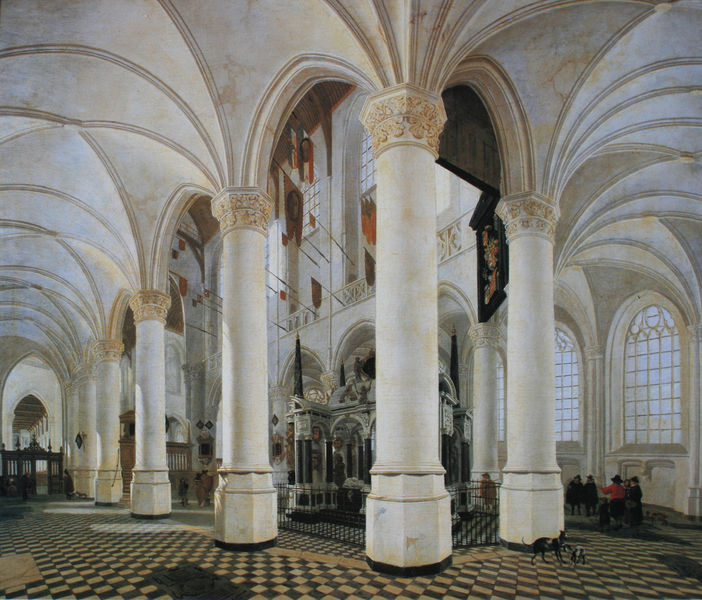
Titel: Die Nieuwe Kerk in Delft mit dem Grab von Prinz Wilhelm von Oranien
Künstler: Gerard Houckgeest
Standort: Den Haag
Institution: Mauritshuis
Schlagwörter: menschen, fenster, marmor, pfeiler, säule, säulen, hunde, rot, schachbrettmuster, architektur, holland, innenraum, gitter, kirche, boden, fahnen, innenansicht, foto, fotografie, gewölbe, fliesen, altar, kapitell, photo, kreuzgewölbe, untersicht, absperrung, hnd, bodenfliesen, absperung, säulenhalle mosaik kirche